Interaction volume radius: 5 \u00c5
Interaction volume height: 15 \u00c5
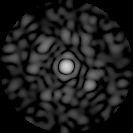
Disorder parameter: 0.8559